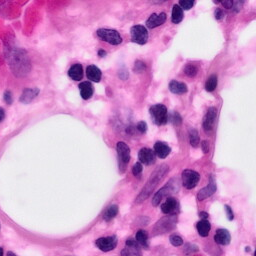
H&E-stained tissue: Pancreatic